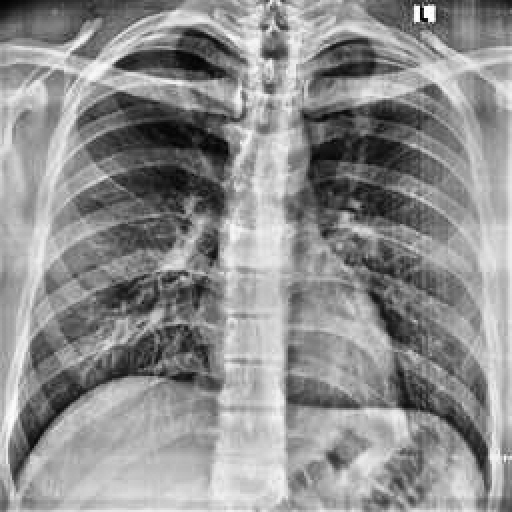
Finding: NORMAL